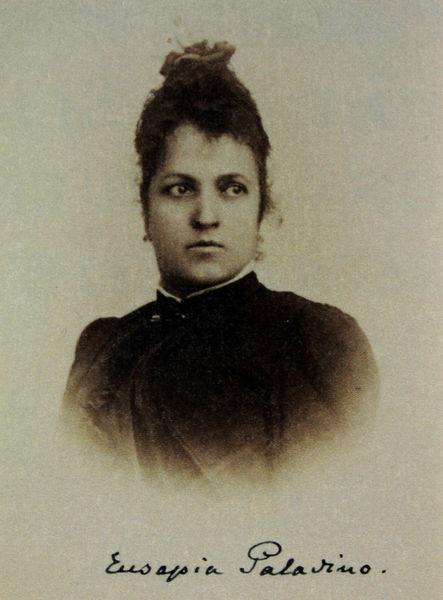
Titel: Das Medium Eusapia Palladino
Standort: München
Institution: Städtische Galerie im Lenbachhaus
Schlagwörter: braun, frau, frisur, haar, schwarz, stirn, weiss, blick, augen, bildnis, portrait, porträt, ohrringe, locken, schultern, dutt, wangen, brauen, foto, fotografie, photographie, photo